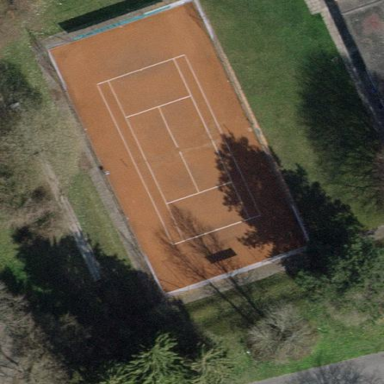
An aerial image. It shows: Sandy tennis court.